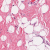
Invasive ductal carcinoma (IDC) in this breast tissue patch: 0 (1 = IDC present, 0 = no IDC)